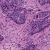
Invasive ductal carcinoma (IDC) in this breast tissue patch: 1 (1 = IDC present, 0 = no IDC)